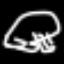
Label: frog